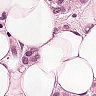
Metastatic tissue present: yes